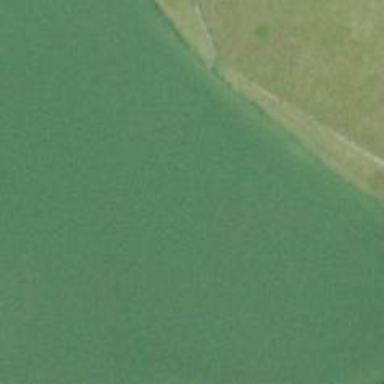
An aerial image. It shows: Reservoir used for water storage.